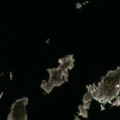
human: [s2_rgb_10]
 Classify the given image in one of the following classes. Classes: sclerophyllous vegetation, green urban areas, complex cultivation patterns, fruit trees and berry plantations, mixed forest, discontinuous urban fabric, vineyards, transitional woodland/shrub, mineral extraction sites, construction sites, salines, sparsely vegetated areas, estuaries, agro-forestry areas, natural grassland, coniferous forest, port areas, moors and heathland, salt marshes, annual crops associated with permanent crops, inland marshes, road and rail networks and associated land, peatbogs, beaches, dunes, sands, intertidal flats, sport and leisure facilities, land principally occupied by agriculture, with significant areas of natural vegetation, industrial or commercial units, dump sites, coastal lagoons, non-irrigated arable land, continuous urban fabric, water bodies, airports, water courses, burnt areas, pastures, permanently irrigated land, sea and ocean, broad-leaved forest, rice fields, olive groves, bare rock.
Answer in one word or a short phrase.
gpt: sea and ocean